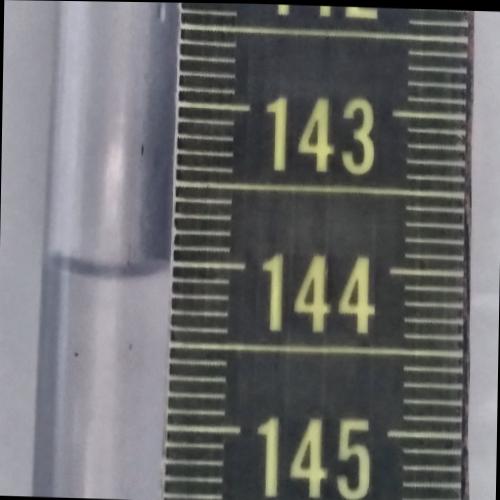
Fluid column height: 144.1 cm